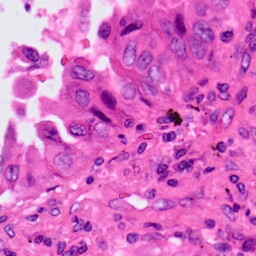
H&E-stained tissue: Lung